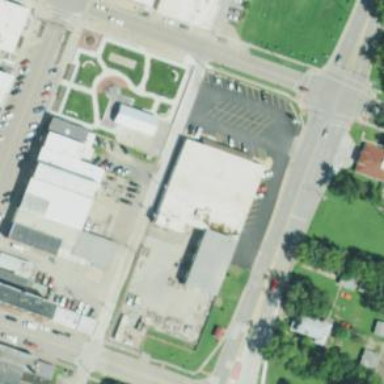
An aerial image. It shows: Commercial building.